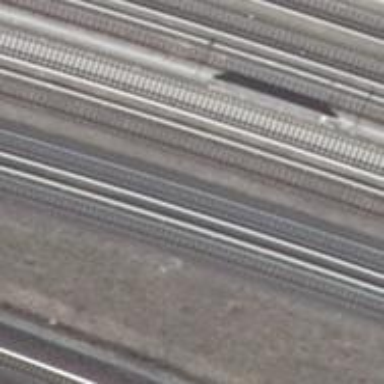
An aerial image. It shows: Yard serving the electrified light rail railway.